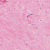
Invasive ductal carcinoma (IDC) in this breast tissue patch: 0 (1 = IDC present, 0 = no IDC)